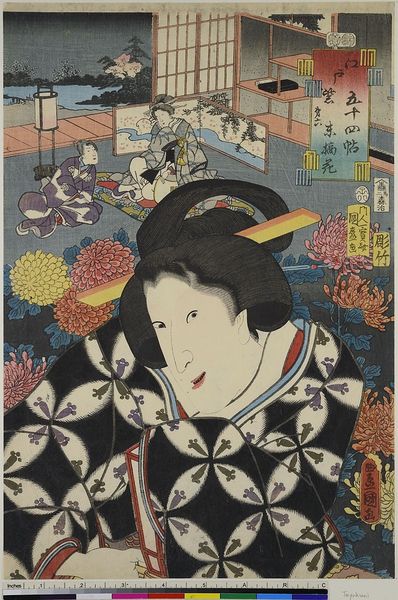
Titel: Der Schauspieler Iwai Hanshiro VII als Suetsumuhara, Blatt 6 aus der Serie: Die 54 Kapitel des Edo Violett
Künstler: Utagawa Kunisada
Standort: Hamburg
Institution: Museum für Kunst und Gewerbe Hamburg
Schlagwörter: baum, umhang, wasser, fluss, menschen, blumen, laterne, muster, gesicht, holzschnitt, japan, paravent, schriftzeichen, geisha, druckgraphik, druckgrafik, holzdruck, literatur, china, zeit, schauspieler, farbholzschnitt, schauspielerin, wandschirm, kimono, stellwand, kabuki, edo, reproduktionen, kanji, tatami, druckerzeugnisse, ukioe, ukiyoe, männerr, ukiyo, genji, monogatari